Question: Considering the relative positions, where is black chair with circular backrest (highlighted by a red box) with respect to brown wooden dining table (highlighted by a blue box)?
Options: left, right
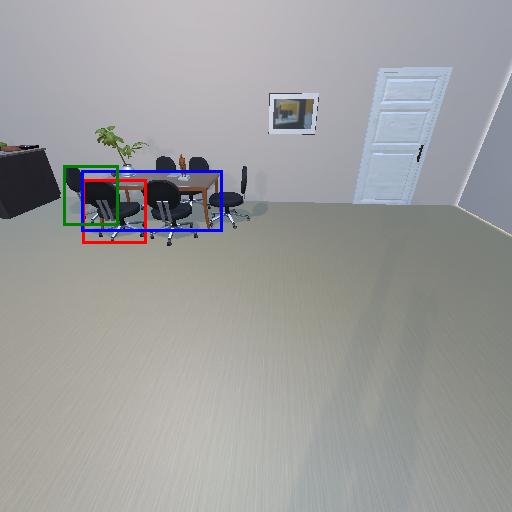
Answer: left